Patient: sex M, age 57
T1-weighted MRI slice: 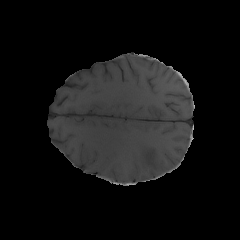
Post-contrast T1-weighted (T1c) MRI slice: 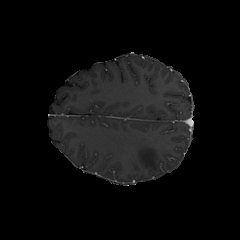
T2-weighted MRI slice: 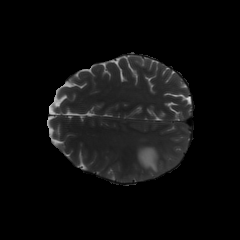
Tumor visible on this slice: yes
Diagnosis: Glioblastoma, IDH-wildtype
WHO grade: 4